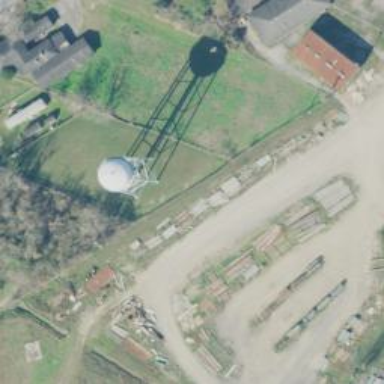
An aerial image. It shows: Water tower that is man-made.